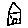
Label: house